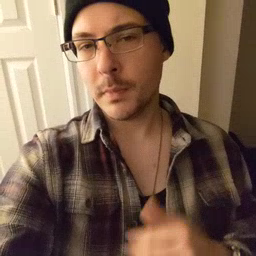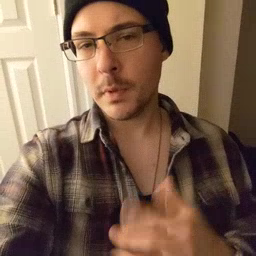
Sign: shirt